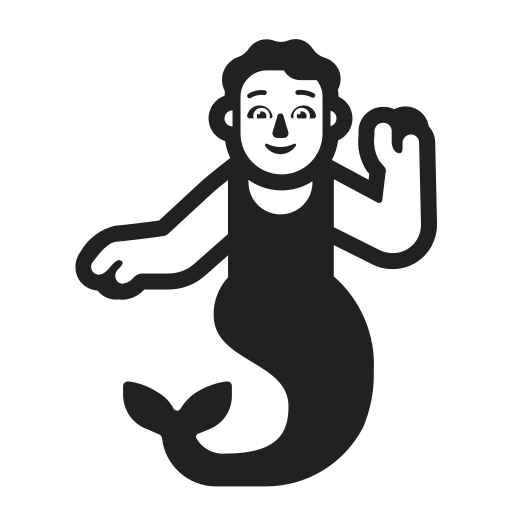
person merpeople high contrast default